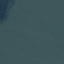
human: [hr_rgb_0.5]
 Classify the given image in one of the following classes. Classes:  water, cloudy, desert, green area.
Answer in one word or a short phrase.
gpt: water